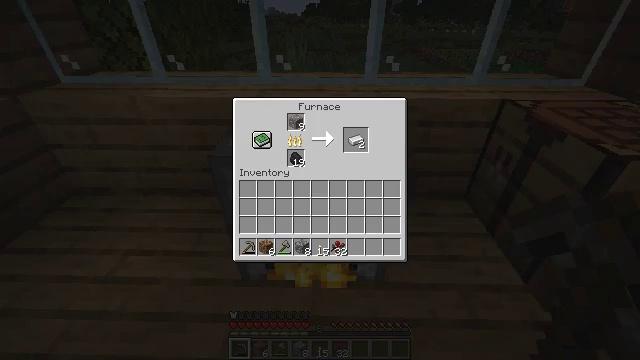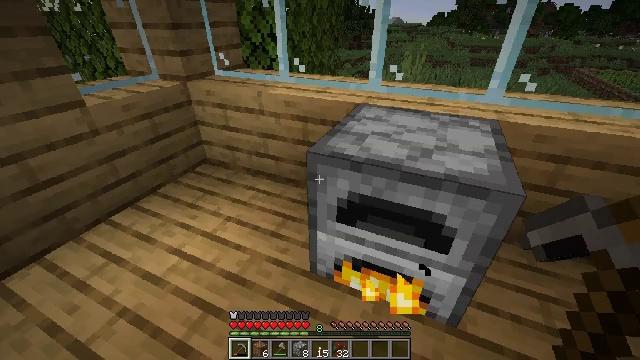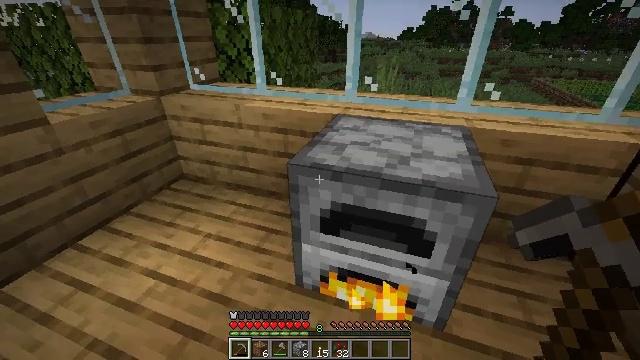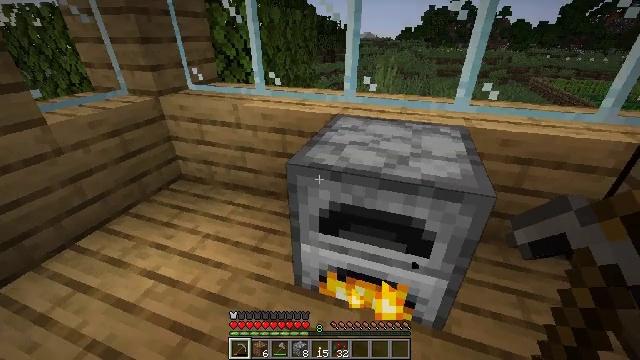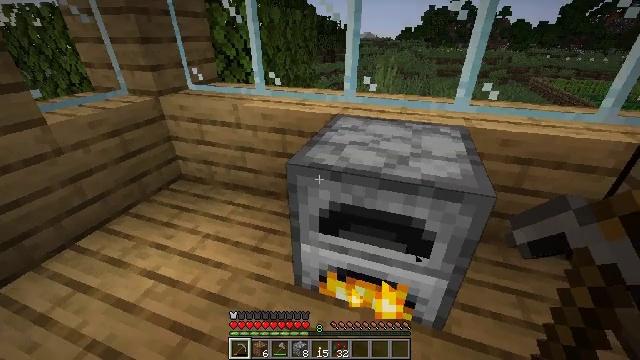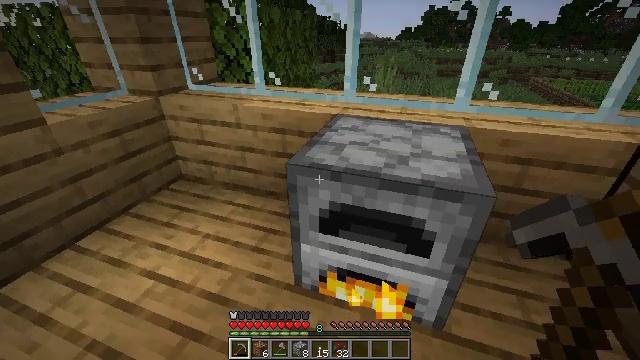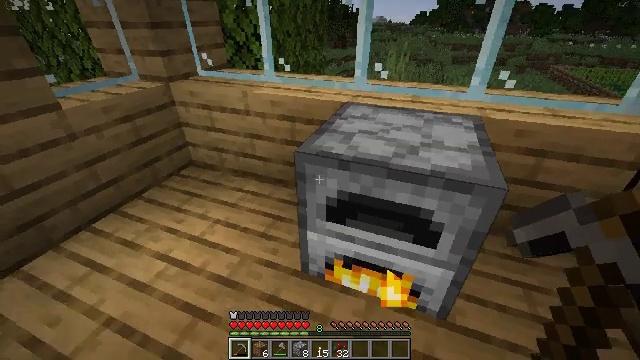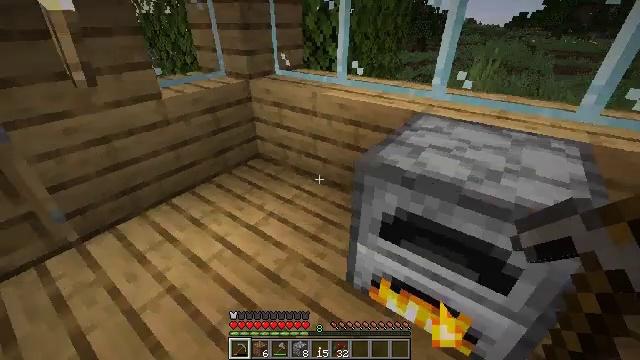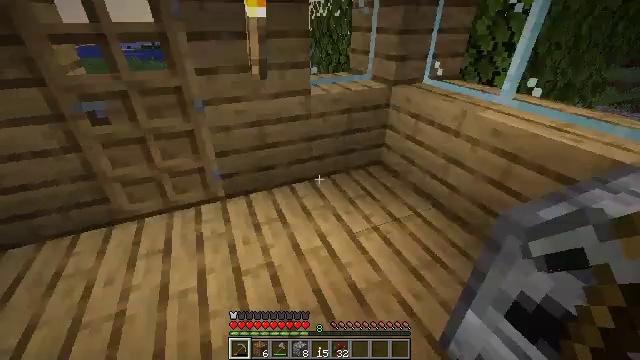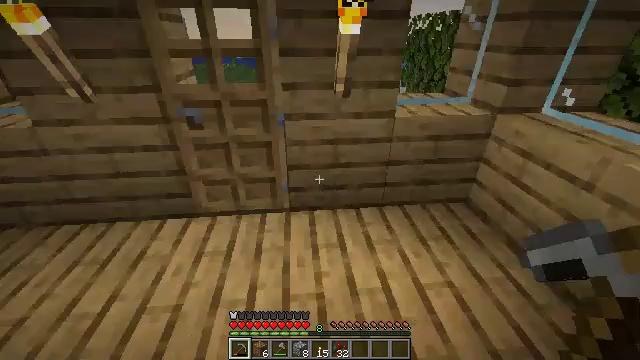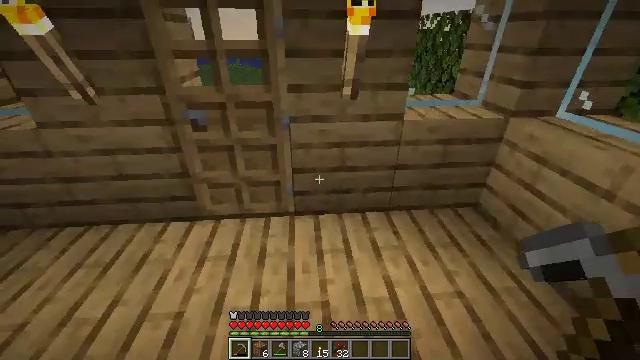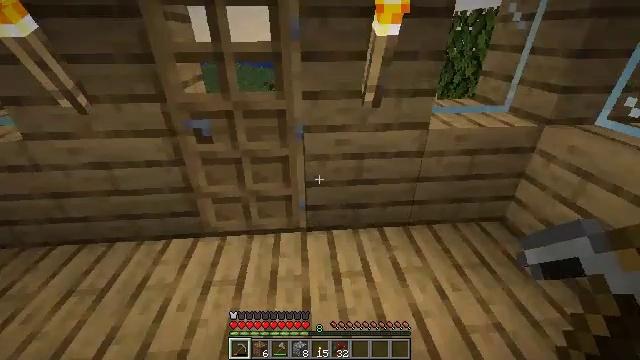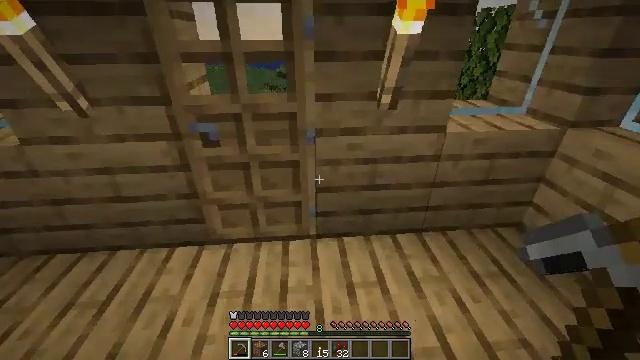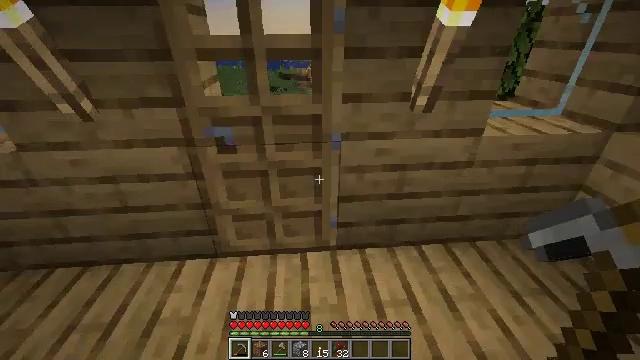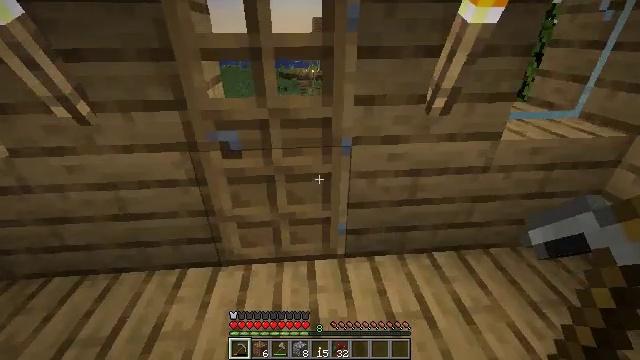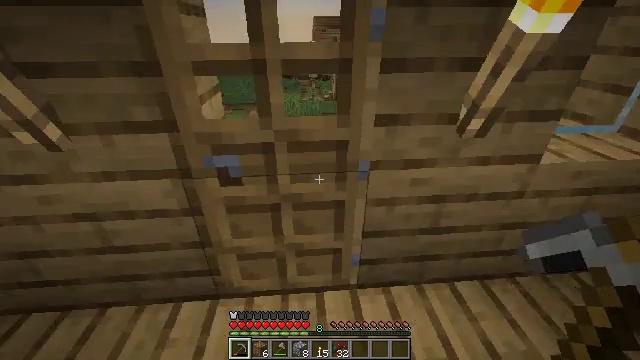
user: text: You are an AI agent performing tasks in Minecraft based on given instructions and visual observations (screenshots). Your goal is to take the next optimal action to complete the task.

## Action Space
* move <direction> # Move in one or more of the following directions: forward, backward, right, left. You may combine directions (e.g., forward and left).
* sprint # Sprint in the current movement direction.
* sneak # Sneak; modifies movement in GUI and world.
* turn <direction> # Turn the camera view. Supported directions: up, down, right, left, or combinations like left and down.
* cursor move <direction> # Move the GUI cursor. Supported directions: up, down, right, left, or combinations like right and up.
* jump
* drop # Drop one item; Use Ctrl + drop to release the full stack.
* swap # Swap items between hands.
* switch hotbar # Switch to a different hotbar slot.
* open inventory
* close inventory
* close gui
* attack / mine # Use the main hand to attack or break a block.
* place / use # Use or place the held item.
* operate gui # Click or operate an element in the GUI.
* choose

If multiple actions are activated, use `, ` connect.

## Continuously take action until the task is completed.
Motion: motion action
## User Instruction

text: Craft a shield with wood and iron.
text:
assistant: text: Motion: cursor move left and up, close inventory
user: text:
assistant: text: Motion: turn right and up, close inventory
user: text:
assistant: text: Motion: close inventory
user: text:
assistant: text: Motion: no_op
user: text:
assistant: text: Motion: no_op
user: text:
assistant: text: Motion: turn left and down
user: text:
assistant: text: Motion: move forward, turn left
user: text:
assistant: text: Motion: move forward, turn left
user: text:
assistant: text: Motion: move forward, turn left and up
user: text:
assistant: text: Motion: move forward and move left, turn left
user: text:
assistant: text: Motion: move forward and move left
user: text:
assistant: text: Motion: move forward and move left
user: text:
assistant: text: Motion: move forward and move left
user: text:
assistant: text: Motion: move forward
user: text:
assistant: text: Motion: move forward
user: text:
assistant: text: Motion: move forward
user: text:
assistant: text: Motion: move forward, turn down
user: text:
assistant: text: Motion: turn left and down, use / place
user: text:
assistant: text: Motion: turn left, use / place
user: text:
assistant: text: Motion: use / place
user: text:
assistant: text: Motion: turn left
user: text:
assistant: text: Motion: move forward, turn left
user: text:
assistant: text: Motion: move forward, turn left
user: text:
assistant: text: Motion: move forward, turn left and down
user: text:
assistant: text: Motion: move forward
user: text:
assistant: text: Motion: move forward
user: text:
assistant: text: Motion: move forward
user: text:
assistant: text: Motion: move forward, turn left and down
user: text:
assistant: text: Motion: move forward, turn right and down
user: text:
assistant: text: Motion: turn right and down